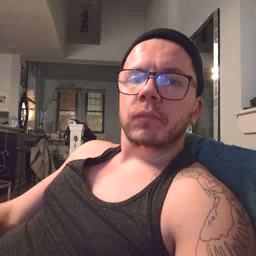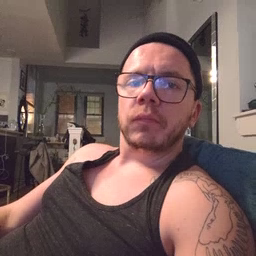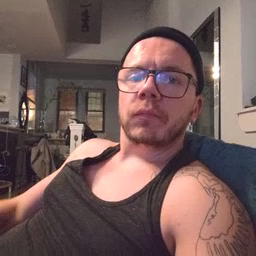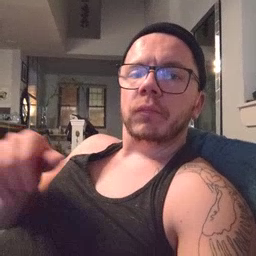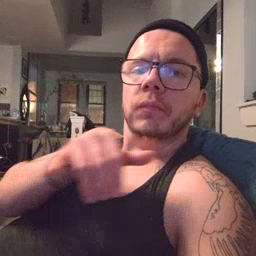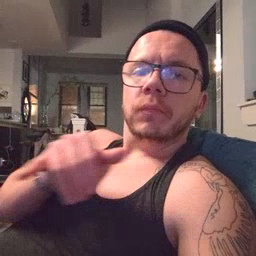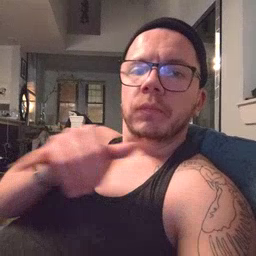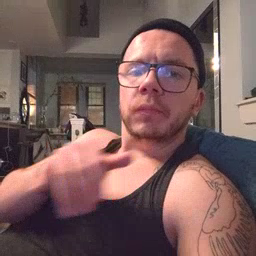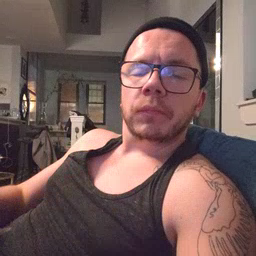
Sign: same